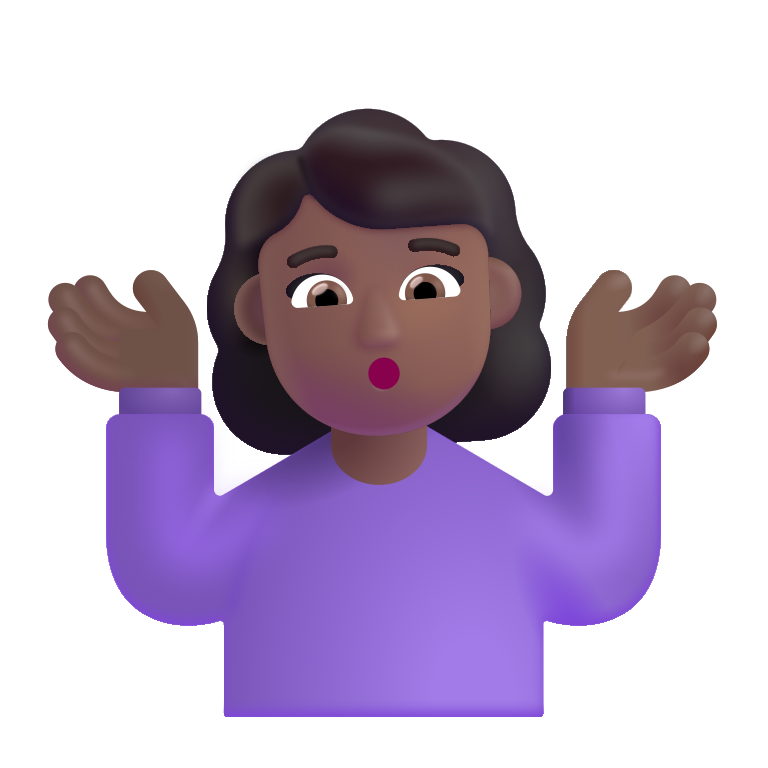
woman shrugging color  dark